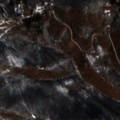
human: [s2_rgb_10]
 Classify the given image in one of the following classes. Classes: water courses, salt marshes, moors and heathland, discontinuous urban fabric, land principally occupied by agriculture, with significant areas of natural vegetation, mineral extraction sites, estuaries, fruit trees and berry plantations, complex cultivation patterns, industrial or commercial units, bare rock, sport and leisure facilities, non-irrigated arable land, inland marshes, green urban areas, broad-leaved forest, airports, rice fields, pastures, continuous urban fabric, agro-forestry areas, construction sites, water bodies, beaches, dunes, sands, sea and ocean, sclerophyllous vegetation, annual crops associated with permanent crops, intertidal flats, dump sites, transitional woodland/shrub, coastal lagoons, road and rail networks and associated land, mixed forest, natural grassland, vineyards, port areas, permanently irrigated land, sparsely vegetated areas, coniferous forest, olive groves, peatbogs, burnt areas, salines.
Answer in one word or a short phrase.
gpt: broad-leaved forest